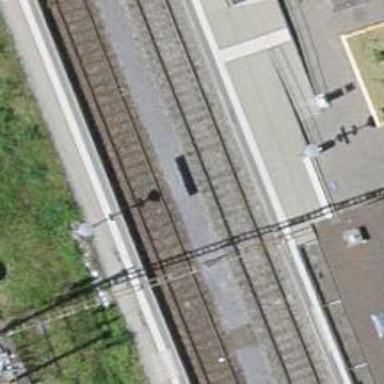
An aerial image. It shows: Railway stop with public transport stop position.